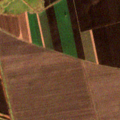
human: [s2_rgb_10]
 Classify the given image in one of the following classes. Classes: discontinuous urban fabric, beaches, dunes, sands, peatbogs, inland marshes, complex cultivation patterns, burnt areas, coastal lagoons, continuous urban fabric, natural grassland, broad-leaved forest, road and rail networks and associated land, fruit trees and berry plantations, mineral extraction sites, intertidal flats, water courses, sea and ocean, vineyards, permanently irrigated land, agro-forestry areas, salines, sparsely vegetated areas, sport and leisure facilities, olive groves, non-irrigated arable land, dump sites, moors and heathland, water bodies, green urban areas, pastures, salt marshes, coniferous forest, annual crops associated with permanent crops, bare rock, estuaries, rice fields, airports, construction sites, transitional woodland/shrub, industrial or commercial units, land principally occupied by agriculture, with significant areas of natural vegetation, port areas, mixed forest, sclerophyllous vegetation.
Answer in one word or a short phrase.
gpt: non-irrigated arable land